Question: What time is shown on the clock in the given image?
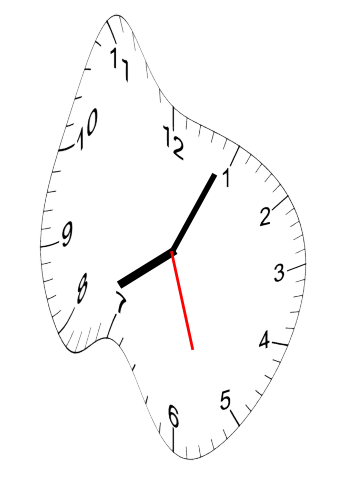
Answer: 08:04:27